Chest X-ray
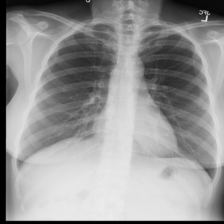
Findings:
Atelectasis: negative
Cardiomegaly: negative
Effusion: negative
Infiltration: positive
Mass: negative
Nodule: negative
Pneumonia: negative
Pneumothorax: negative
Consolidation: negative
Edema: negative
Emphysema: negative
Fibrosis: negative
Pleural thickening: negative
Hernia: negative